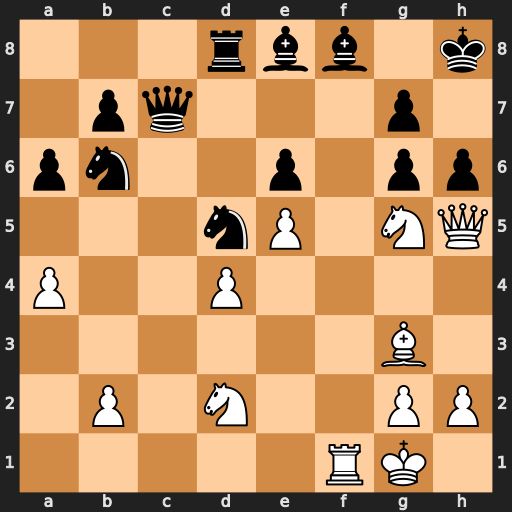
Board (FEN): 3rbb1k/1pq3p1/pn2p1pp/3nP1NQ/P2P4/6B1/1P1N2PP/5RK1
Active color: w
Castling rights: -
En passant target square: -
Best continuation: Rxf8#